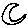
Label: moon